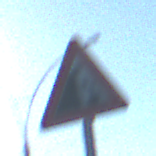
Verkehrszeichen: SteinschlagLinks
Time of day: MorningAfternoon
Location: Outdoor (Urban)
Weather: Clear
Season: NotSpecified
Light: Natural